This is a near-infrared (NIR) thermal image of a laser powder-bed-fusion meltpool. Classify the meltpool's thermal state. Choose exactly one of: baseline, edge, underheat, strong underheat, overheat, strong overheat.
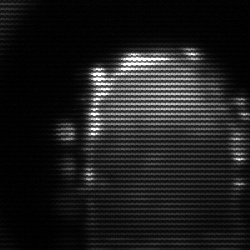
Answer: baseline